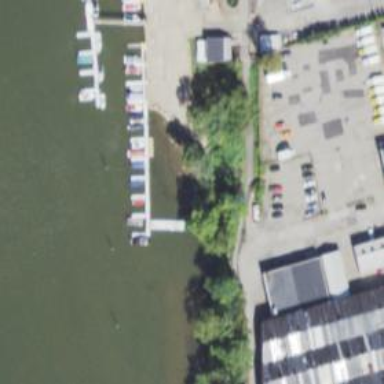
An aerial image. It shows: Pier with mooring facilities.